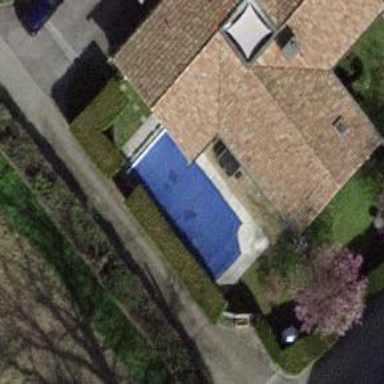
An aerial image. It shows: Swimming pool located in leisure land.